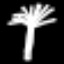
Label: palm tree